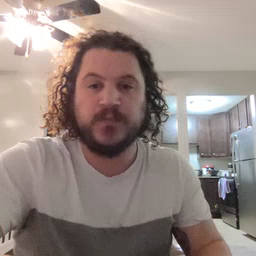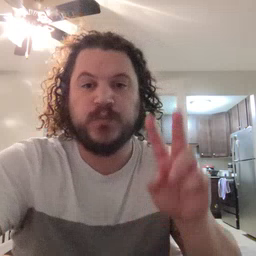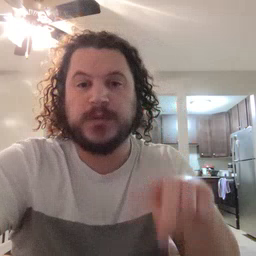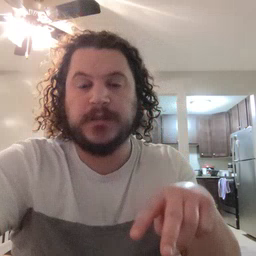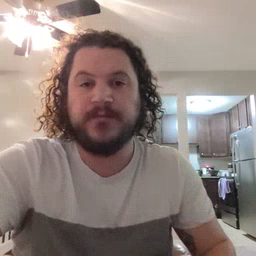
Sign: read